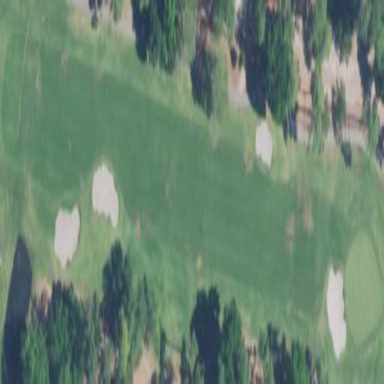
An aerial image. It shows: Scenic golf fairway.